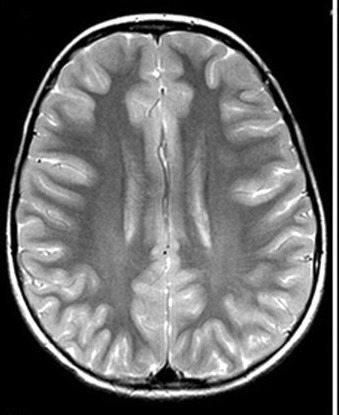
Label: notumor